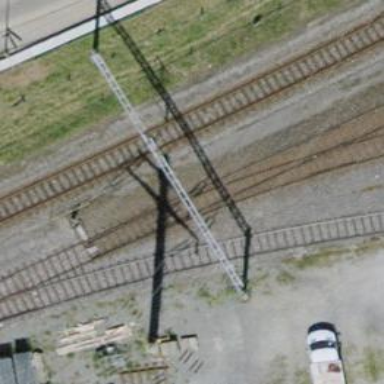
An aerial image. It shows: Single track railway spur with electrification through contact line.